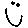
Label: smiley face